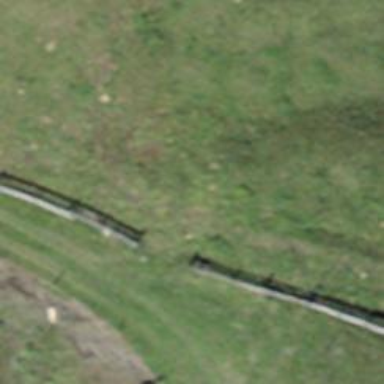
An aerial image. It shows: Fence is in the image.